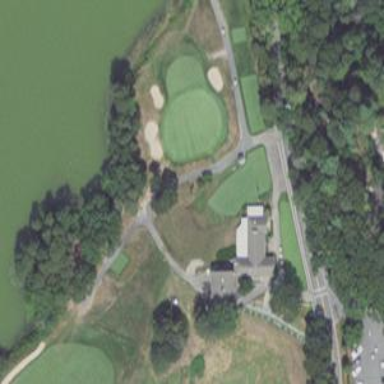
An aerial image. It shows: Path for golf carts.